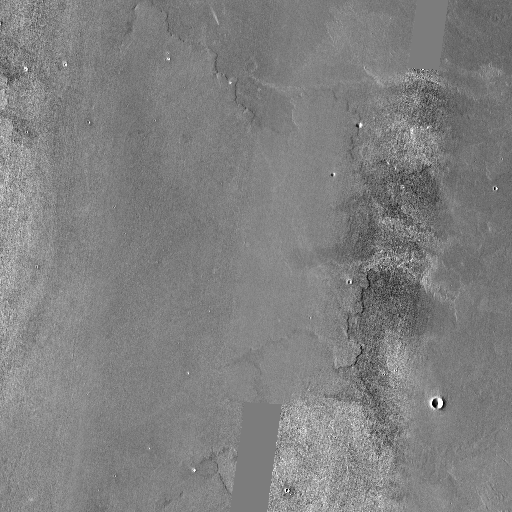
Crater classes present: Background, Other